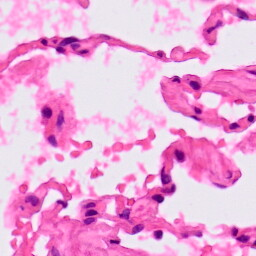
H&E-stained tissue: Lung